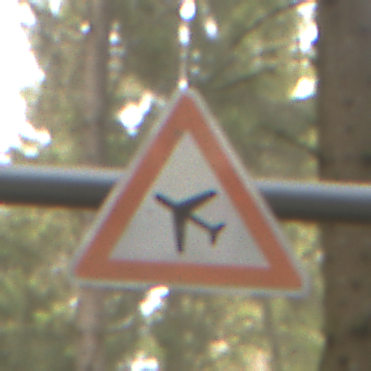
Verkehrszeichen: FlugbetriebRechts
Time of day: MorningAfternoon
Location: Outdoor (Nature)
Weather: Overcast
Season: Winter
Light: Natural